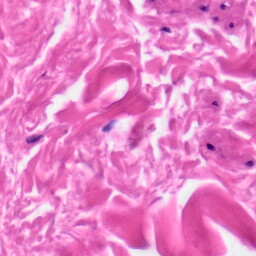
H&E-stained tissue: Skin